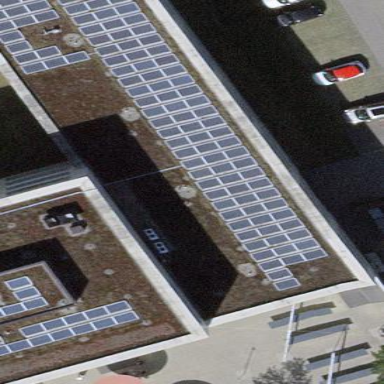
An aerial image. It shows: Solar power generator using photovoltaic method with solar photovoltaic panel types.